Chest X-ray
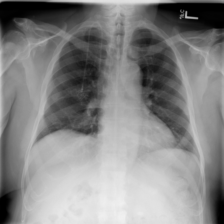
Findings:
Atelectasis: negative
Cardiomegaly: negative
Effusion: negative
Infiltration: negative
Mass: negative
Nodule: negative
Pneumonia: negative
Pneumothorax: negative
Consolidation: negative
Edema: negative
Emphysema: negative
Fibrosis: negative
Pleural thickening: negative
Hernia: negative